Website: bh-photo
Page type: customer-info-address
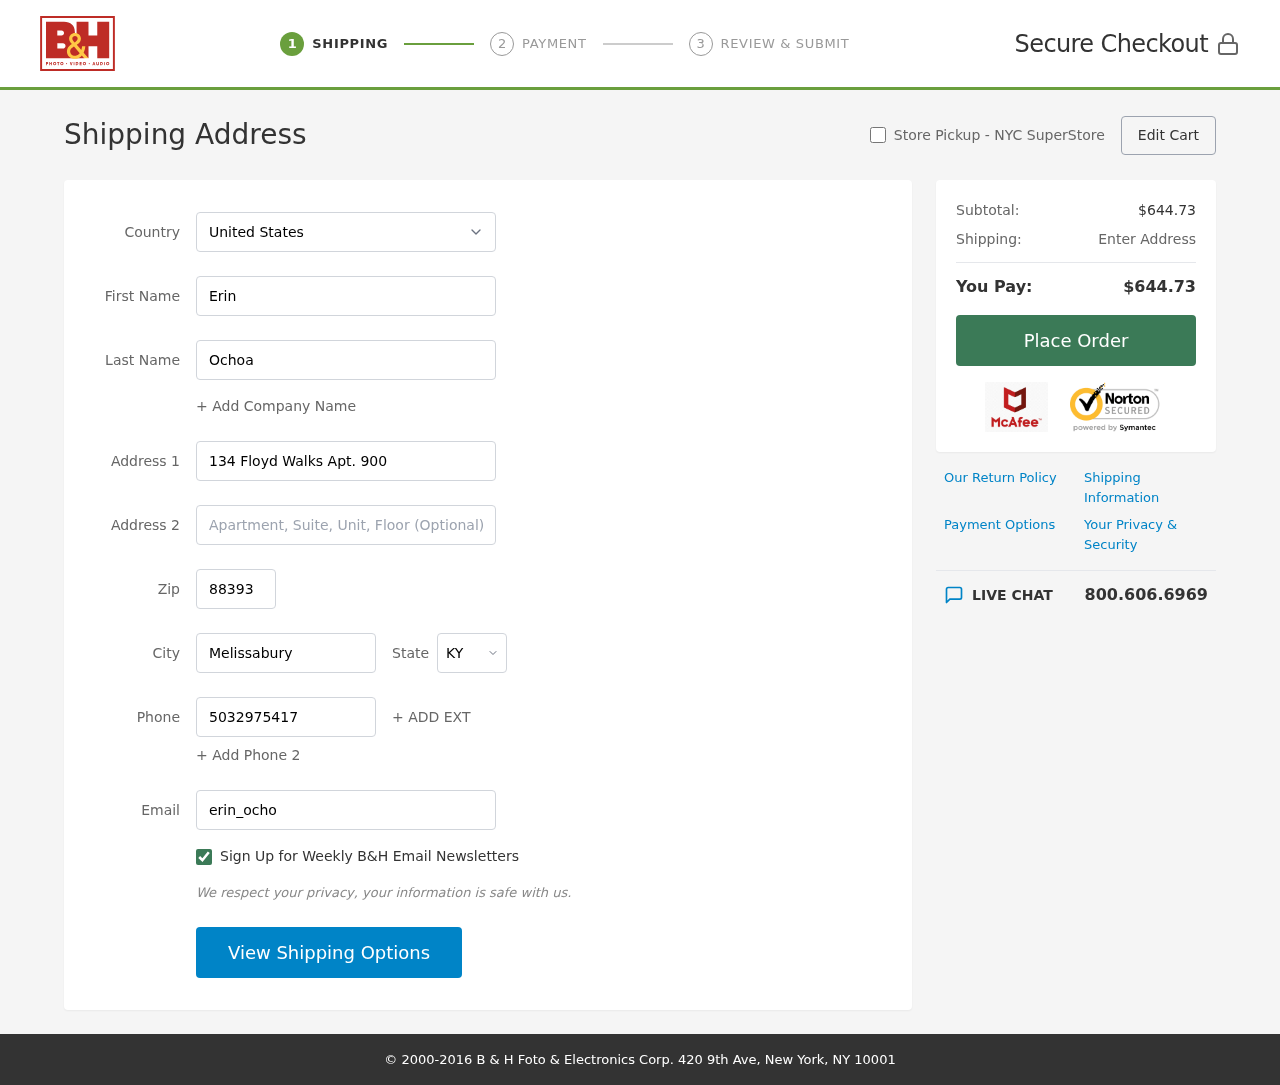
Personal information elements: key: PII_CITY
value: Melissabury
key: PII_COUNTRY
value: United States
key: PII_EMAIL
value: erin_ochoa@yahoo.com
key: PII_FIRSTNAME
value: Erin
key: PII_LASTNAME
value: Ochoa
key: PII_PHONE
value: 5032975417
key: PII_POSTCODE
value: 88393
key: PII_STATE_ABBR
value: KY
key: PII_STREET
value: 134 Floyd Walks Apt. 900
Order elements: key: ORDER_SUBTOTAL
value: $644.73
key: ORDER_TOTAL
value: $644.73